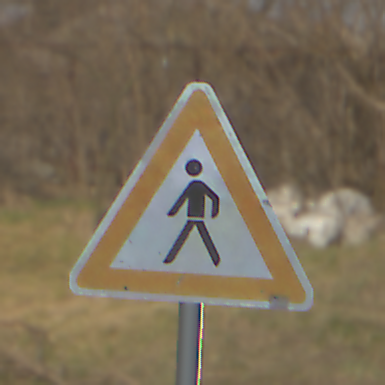
Verkehrszeichen: FussgaengerRechts
Umgebung: Outdoor, Suburban
Tageszeit: MorningAfternoon
Wetter: PartlyCloudy
Licht: Natural
Jahreszeit: NotSpecified
Kontrast: HighContrast